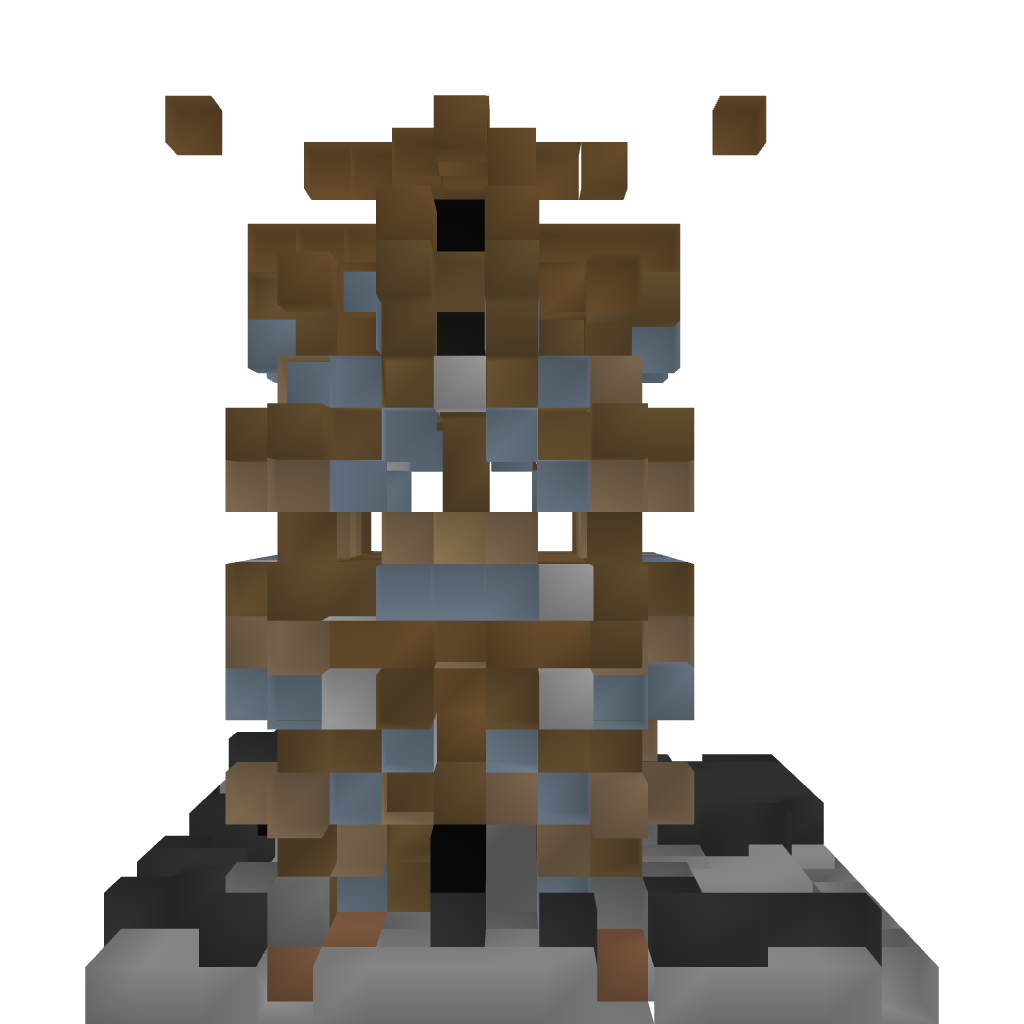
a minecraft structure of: Medieval tower